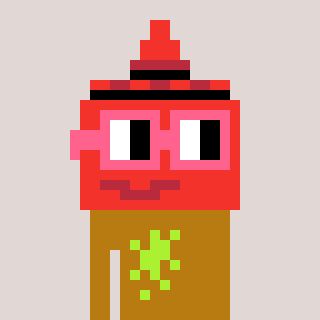
a pixel art character with square pink glasses, a ketchup-shaped head and a gold-colored body on a warm background